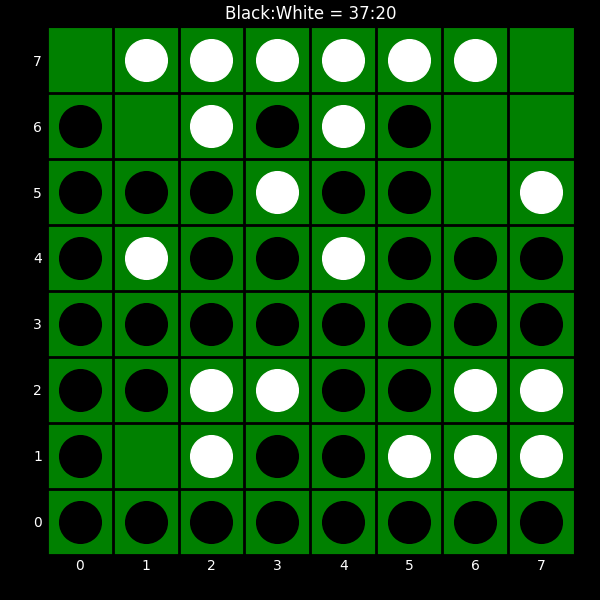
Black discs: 37
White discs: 20